Field crop: tomato
Growth stage: 1
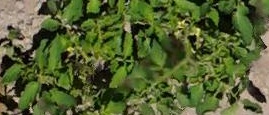
Species: tomato